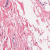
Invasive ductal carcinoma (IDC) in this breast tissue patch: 0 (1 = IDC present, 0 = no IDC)